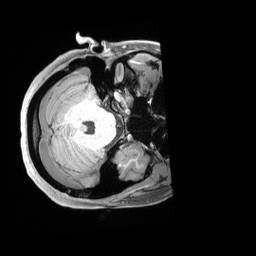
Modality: T1w
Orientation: axial
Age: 22
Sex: female
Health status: healthy
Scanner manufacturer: siemens
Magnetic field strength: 3 T
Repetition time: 2.4 s
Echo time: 0.00228 s